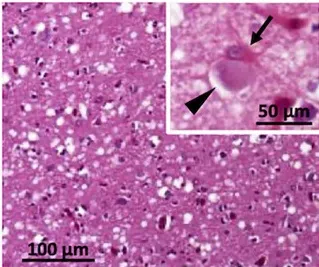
Histological and immunohistochemical features. Spongiform degeneration with intermediate size vacuoles affecting cortical . Inset in. A ballooned neuron (arrowhead) and a reactive astrocyte (arrow). Parietal cortex.
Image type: pathology (immunostaining)